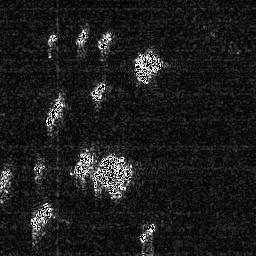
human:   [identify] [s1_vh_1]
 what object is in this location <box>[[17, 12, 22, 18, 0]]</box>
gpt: <ref>1 small ship at the top left</ref>